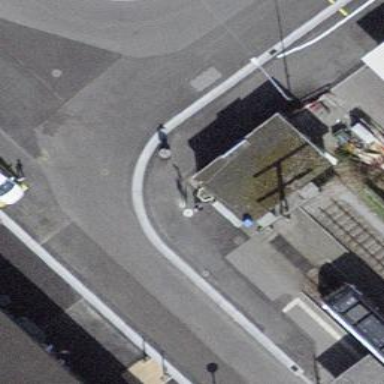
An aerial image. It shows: Kiosk building.